Question: I am following the ASP MVC 3 music store tutorial--translating the C# into VB.
<URL>
I have a class called SampleData that is supposed to hold the data for the application. It looks like this:
'''
Public Class SampleData
Inherits DropCreateDatabaseIfModelChanges(Of MusicStoreEntities)
Protected Overrides Sub Seed(context As MusicStoreEntities)
Dim genres As Genre() = { _
New Genre() With {.name = "Rock"},
New Genre() With {.name = "Jazz"},
... more genres...
}
'''
I have a class called MusicStoreEntities that inherits from DbContext like this:
'''
Public Class MusicStoreEntities
Inherits DbContext
Property albums As DbSet(Of Album)
Property genres As DbSet(Of Genre)
'''
My controller is supposed to return a view that lists the genres but the list of genres is empty.
'''
' GET: /Store
Dim storeDB As MusicStoreEntities = New MusicStoreEntities()
Function Index() As ActionResult
Dim genres As List(Of Genre) = storeDB.genres.ToList
Return View(genres)
End Function
'''
I am also calling my seed in Application_start, located in global.asax
'''
Sub Application_Start()
System.Data.Entity.Database.SetInitializer(
New MvcMusicStore.Models.SampleData())
'''
Basically, I should see all of the genres but don't.

I have no idea how to go about debugging. Where do I start?
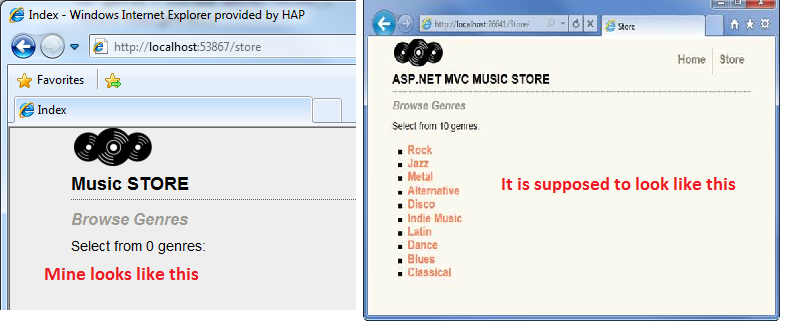
Answer: Are you calling your seed in your Application_start, located in global.asax?
I don't know vb but here's the c#:
'''
protected void Application_Start() {
Database.SetInitializer(new SampleData());
}
'''
Altering 'DropCreateDatabaseIfModelChanges' to 'DropCreateDatabaseAlways' could also help, it will force your database to drop and reseed every time the program is run.